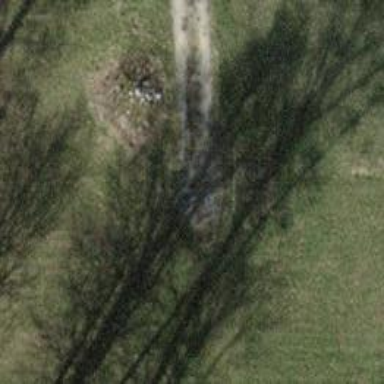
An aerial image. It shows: Grass track with Grade 4 tracktype.